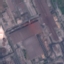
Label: Industrial